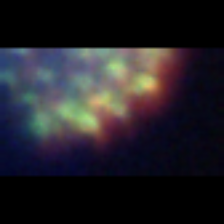
Taxon: Phaeocystis
Group: Other